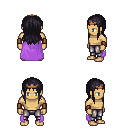
a pixel art fantasy rpg character, male body template, human, tanned skin, lavender cape, metal pants, raven unkempt hairstyle, bronze tiara, leather bracers, four views (front, back, left, right), 2x2 character sprite sheet, small pixel art, hard edges, no anti-aliasing